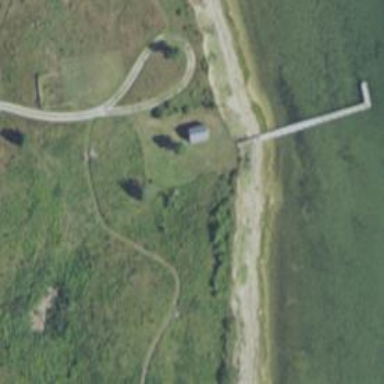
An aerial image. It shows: Path.